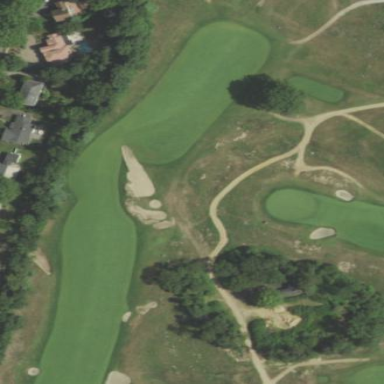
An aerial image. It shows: Golf fairway surrounded by grass.